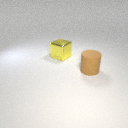
large brown rubber cylinder to the right of large yellow metal cube